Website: lowes
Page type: cart
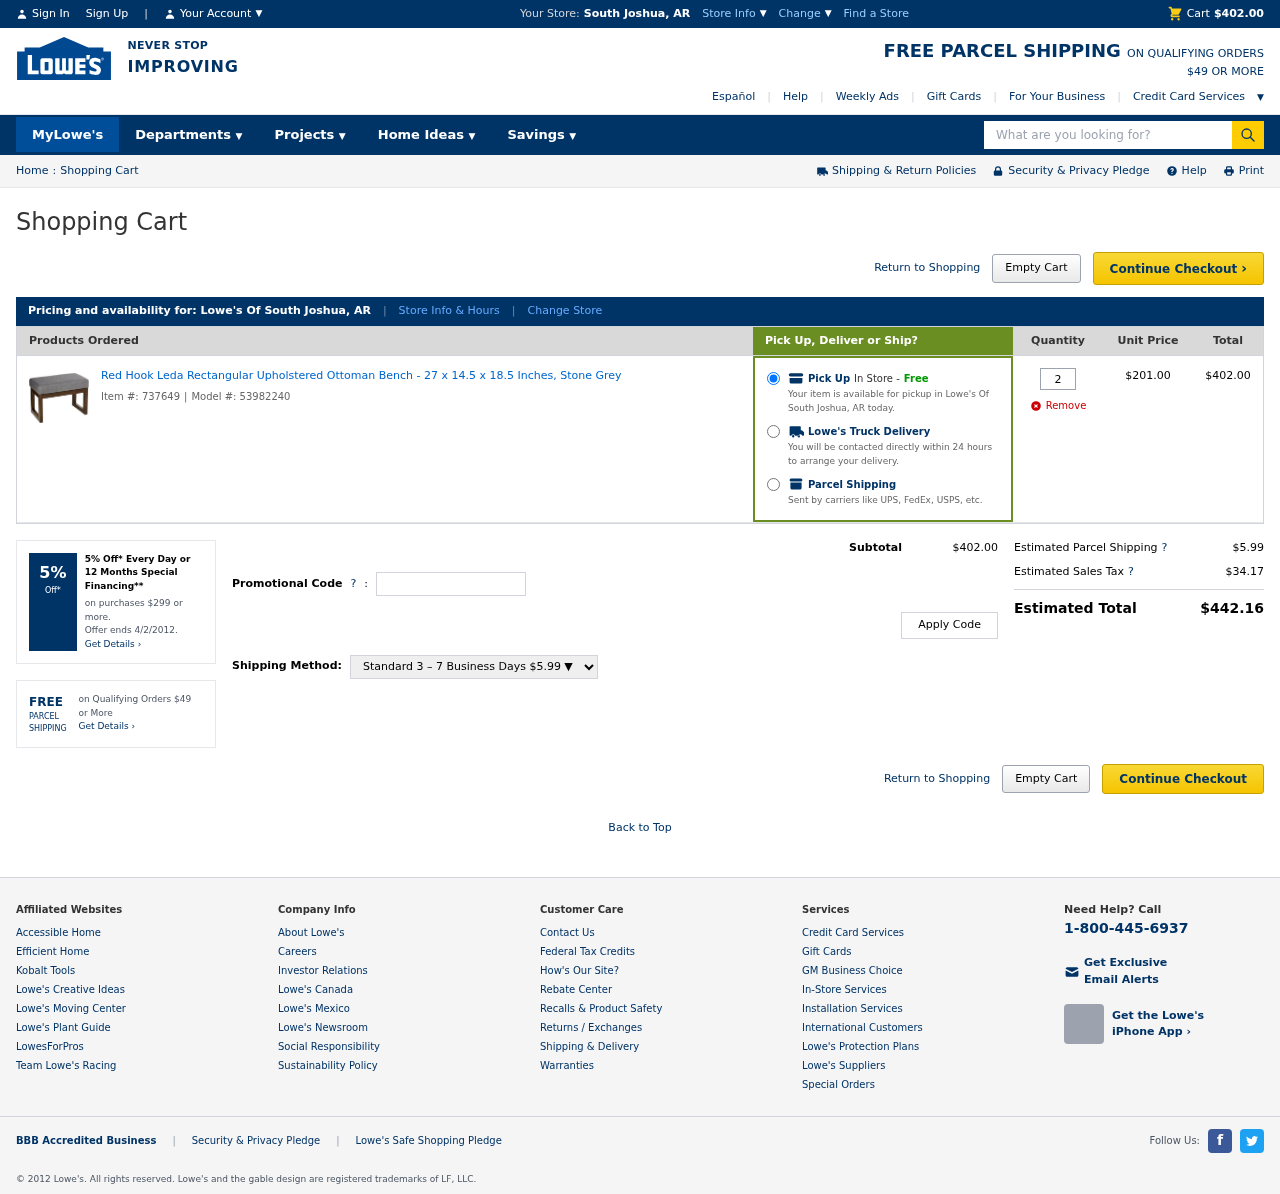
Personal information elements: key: PII_CITY_STATE
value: South Joshua, AR
Product elements: key: PRODUCT1_NAME
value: Red Hook Leda Rectangular Upholstered Ottoman Bench - 27 x 14.5 x 18.5 Inches, Stone Grey
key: PRODUCT1_PRICE
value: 201
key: PRODUCT1_QUANTITY
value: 2
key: PRODUCT1_ITEM_NUMBER
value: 737649
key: PRODUCT1_MODEL_NUMBER
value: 53982240
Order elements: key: ORDER_SUBTOTAL
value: $402.00
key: ORDER_ITEM_TOTAL
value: $402.00
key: ORDER_SHIPPING
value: $5.99
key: ORDER_TAX
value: $34.17
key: ORDER_TOTAL
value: $442.16
Search elements: key: HEADER_SEARCH
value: What are you looking for?